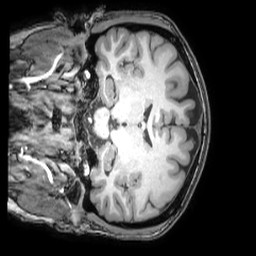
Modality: T1w
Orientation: coronal
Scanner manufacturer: philips
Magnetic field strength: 3 T
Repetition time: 0.008 s
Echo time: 0.0035 s